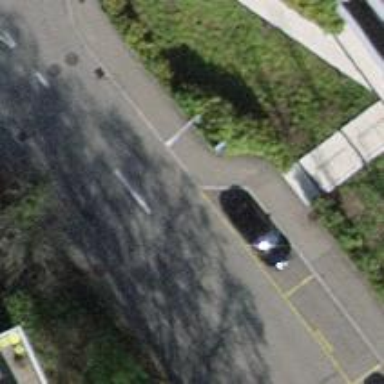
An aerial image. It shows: Residential road with asphalt surface. There are sidewalks on both sides of the road.